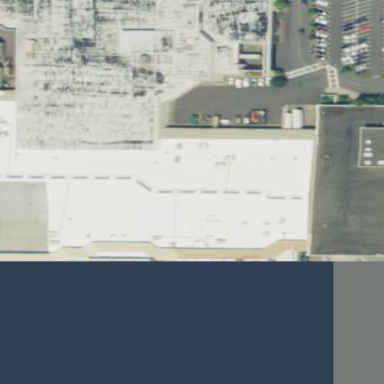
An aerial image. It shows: Building that houses furniture shop.